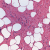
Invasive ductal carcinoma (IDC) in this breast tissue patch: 0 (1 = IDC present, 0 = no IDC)